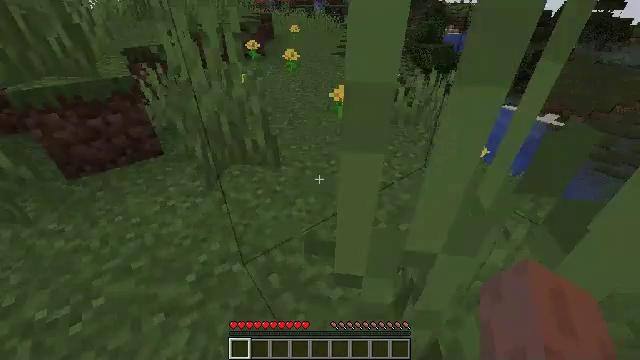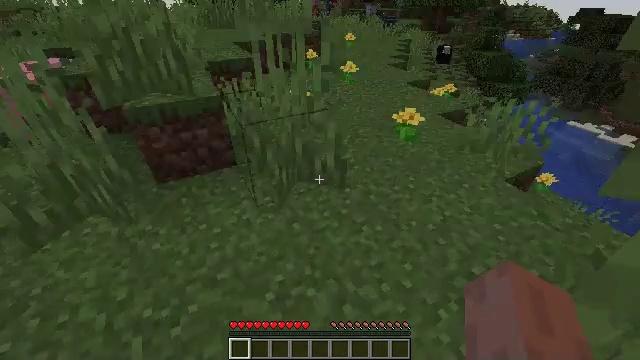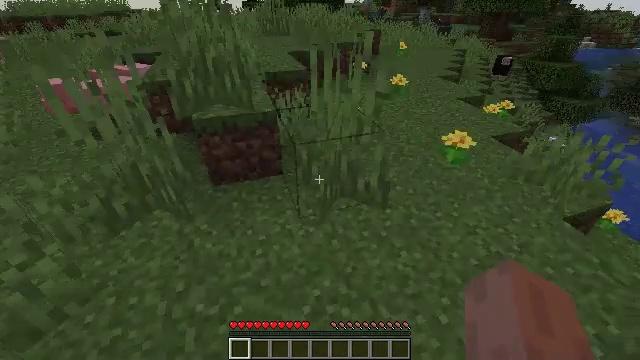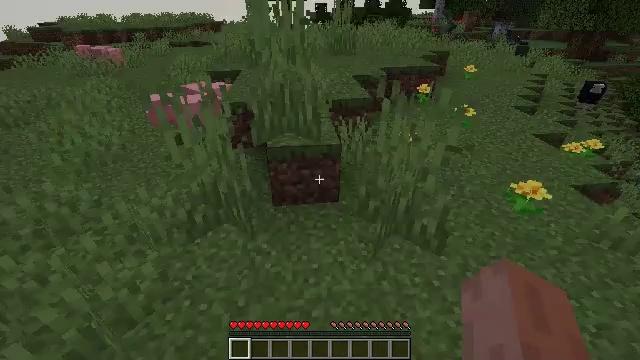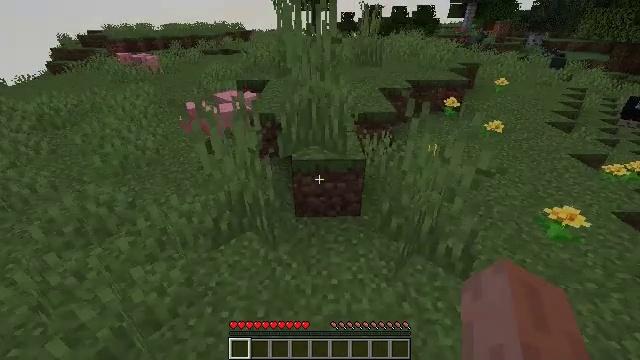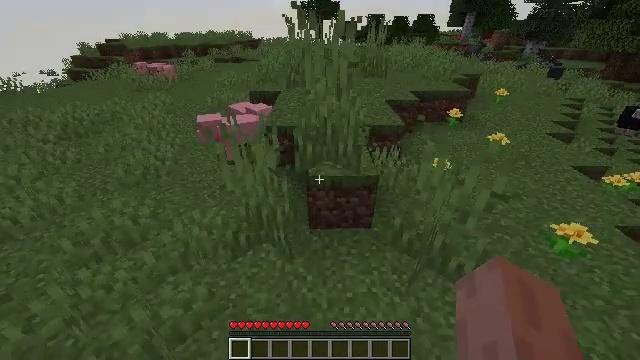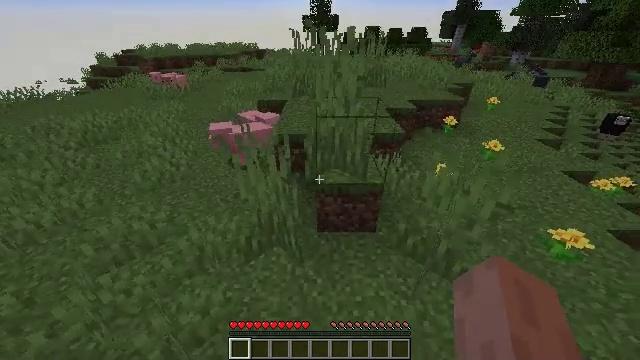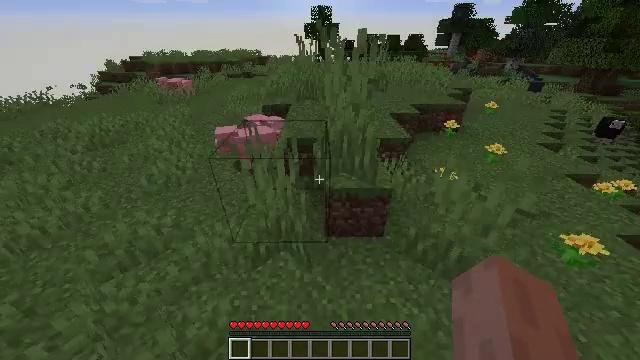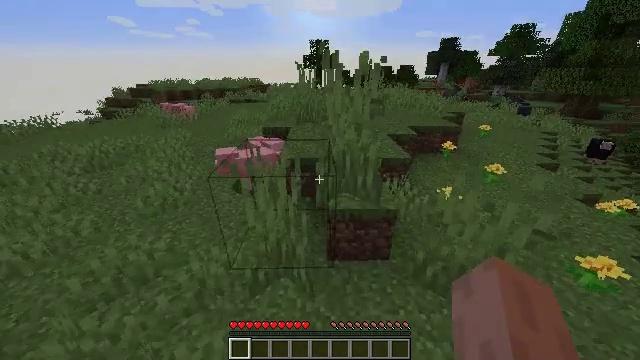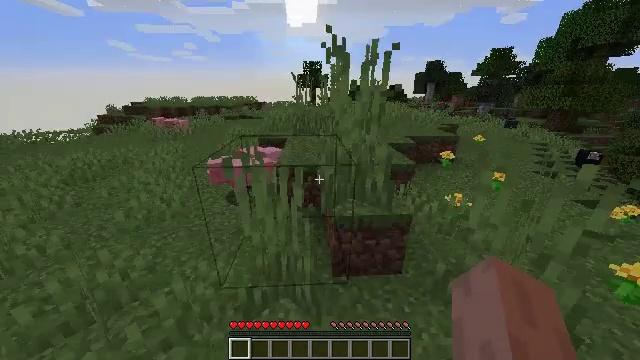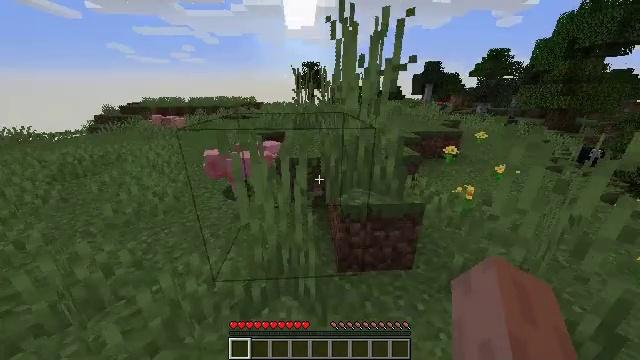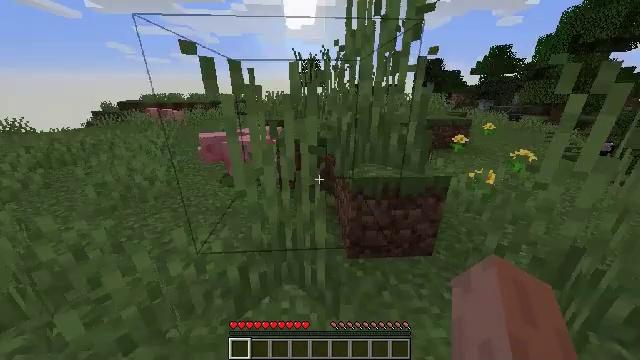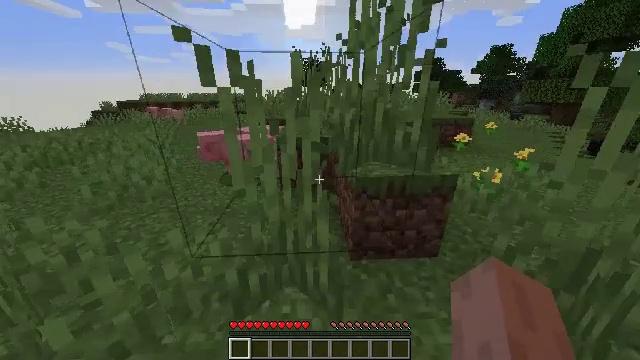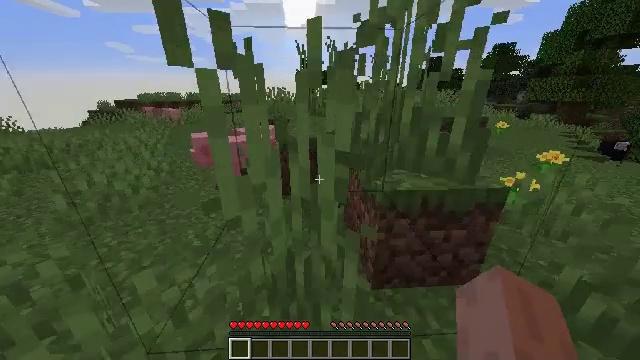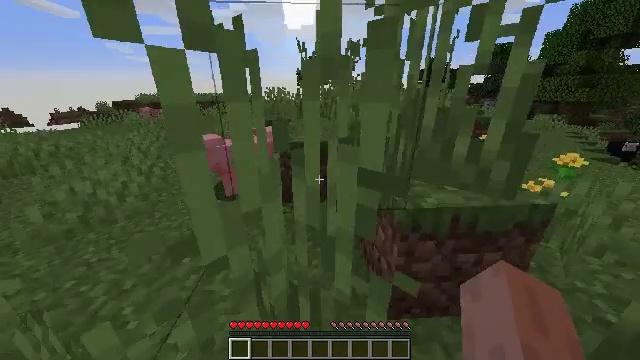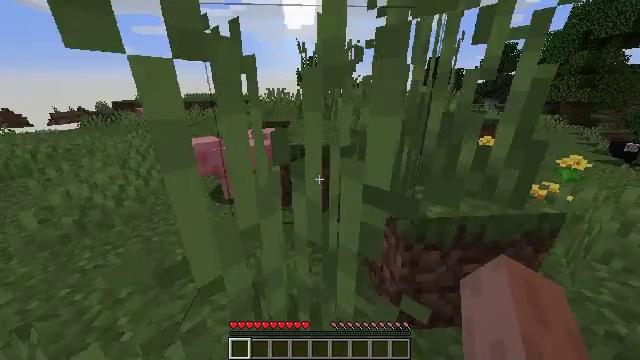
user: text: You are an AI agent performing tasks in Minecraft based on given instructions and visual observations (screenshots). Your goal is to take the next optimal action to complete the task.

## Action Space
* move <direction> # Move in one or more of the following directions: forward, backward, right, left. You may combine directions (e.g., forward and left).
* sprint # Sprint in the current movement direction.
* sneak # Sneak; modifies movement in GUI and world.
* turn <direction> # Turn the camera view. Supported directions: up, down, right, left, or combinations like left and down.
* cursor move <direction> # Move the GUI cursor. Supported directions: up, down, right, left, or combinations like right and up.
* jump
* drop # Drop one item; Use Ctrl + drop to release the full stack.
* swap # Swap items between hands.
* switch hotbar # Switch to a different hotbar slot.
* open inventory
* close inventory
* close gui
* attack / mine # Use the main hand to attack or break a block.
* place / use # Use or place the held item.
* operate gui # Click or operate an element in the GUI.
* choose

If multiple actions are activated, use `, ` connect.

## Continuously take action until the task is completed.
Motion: motion action
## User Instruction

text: Gather grass by holding the left mouse button.
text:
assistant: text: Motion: move left, sprint, turn left, attack / mine, jump
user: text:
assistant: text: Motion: move left, sprint, turn left, attack / mine, jump
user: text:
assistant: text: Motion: move left, sprint, turn left and up, attack / mine, jump
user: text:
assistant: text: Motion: move forward and move left, sprint, turn left and up, attack / mine, jump
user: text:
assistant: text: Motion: move forward, sprint, attack / mine, jump
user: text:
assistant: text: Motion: move forward, sprint, attack / mine, jump
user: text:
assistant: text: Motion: move forward, sprint, attack / mine, jump
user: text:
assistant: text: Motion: move forward, sprint, turn up, attack / mine, jump
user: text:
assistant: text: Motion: move forward, sprint, turn right and up, attack / mine, jump
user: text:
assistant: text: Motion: move forward, sprint, attack / mine
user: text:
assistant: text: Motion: move forward, sprint, attack / mine
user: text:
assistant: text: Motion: move forward, sprint, attack / mine
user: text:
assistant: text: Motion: move forward, sprint, attack / mine
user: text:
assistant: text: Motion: move forward, sprint, attack / mine
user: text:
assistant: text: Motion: move forward, sprint, attack / mine, jump
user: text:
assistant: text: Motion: move forward, sprint, attack / mine, jump
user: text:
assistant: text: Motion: move forward, attack / mine, jump
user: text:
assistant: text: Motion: move forward, turn right and up, attack / mine, jump
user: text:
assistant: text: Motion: move forward, sprint, turn right, attack / mine, jump
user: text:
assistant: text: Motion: move forward, sprint, turn right, attack / mine, jump
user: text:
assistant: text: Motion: move forward, sprint, attack / mine, jump
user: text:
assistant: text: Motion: move forward, sprint, attack / mine, jump
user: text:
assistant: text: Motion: move forward, sprint, attack / mine
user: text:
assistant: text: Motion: move forward, sprint, attack / mine
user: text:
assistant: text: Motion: move forward, sprint, attack / mine
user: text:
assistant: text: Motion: move forward, sprint, attack / mine
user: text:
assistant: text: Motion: move forward, sprint, attack / mine, jump
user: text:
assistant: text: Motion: move forward, sprint, attack / mine, jump
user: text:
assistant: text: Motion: move forward, turn left and up, attack / mine, jump
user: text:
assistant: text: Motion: move forward, turn left, attack / mine, jump